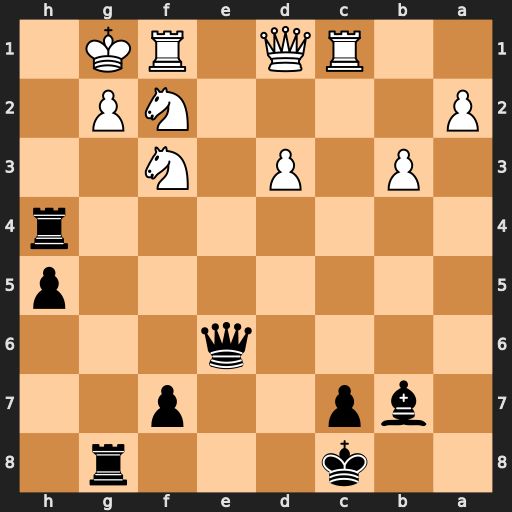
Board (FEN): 2k3r1/1bp2p2/4q3/7p/7r/1P1P1N2/P4NP1/2RQ1RK1
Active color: b
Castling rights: -
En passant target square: -
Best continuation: Rxg2+ Kxg2 Qg6+